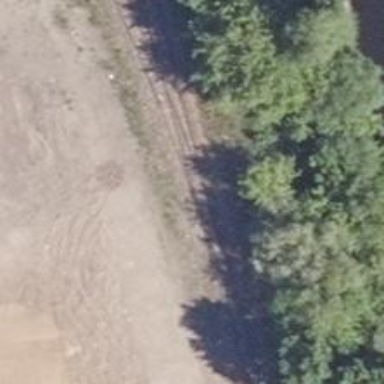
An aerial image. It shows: Railway switch.